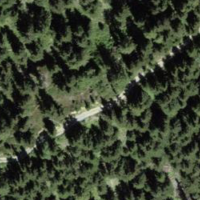
EUNIS habitat code: 43
Species observed at this site:
Juniperus communis
Campanula barbata
Spinus spinus
Hipparchia semele